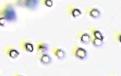
Label: Phaeocystis